Question: I am a bit confused on what I have done..
As far as I know, java and especially the DataOutputStream writes values in Big endian.
I am writing a little signal generator and have to store the files in little endian. No problem so far, just swap the bytes.
'writeShort()' also says "writing high byte first".
So for example decimal '2' would be stored normally as:
'''
00 02 (big endian)
02 00 (little endian) is what I need.
'''
So I swap the bytes:
'''
public static short swap (short value)
{
int b1 = value & 0xff;
int b2 = (value >> 8) & 0xff;
return (short) (b1 << 8 | b2 << 0);
}
'''
and write the short:
'''
dos.writeShort(swap(x[t]));
'''
The hex editor shows me the file in the format it should be: '02 00'
When I now try to open my generated audio file, I can't hear anything. (audacity raw data import and settings like samplerate all correct).
I removed the byte swapping, getting a file with: '00 02' which is big endian.
I opened audacity again and with the same configuration, I heard the tone.
Definetely I configured little endian!
I copied the file to windows (I am working on a mac) and opened the file in Cool Edit 2000, choosing again 16khz, 16 bit unsigned pcm and little endian (16-bit LSB, MSB).
I heard the tone again, choosing big endian nothing.
Where is my failure? Something confuses me as this should not work like I described..
Generating the tone:
'''
// x(t) = A*cos (2*pi * f * t + phi)
//
if(null != dos)
{
double sampPeriod = 1.0/16000;
short x[] = new short[16000]; // 16k samples for 1 second
for(int t=0; t < x.length; t++)
{
double time = t * sampPeriod;
x[t] = (short) (amplitude * Math.sin(2.0*Math.PI*frequenz*time+phase));
}
for(int t=0; t < x.length; t++)
{
try {
dos.writeShort(x[t]);
} catch (IOException e) {
e.printStackTrace();
}
}
}
'''
Edited 2:16pm 02/04/13:
I was reading around assuming something in my understanding is the failure and I found the following picture on wikipedia:

See answer of the problem in the next post.
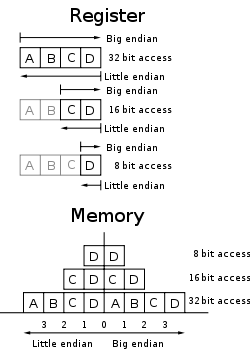
Answer: Ok guys and everyone who is interested by following this question:
The failure has nothing to do with little or big endian.
Everything I understood from LE and BE was correct. (But not the assume at the end about read access, that tricked my mind as I was searching for explanation..)
The failure was about the of the signal.
In case the amplitude was too low - the volume itself (which generates through amplitude) was too low. So nothing could be heard. Interpreting the written big endian file as little endian made every short-sample in the file a larger one (coming back to zch's comment: 00 02 is 512 when interpreted as little endian).
This generated a higher sampling value at that time and caused me to hear a thing.
By setting generally a higher amplitude byte-swapping correctly to little endian I could again hear a thing. So the main failure was nothing about endianess.
zch's comment made me brood over again and again, resulting in a little c++ code on windows reading the values and seeing that native LE interpretation is the same as zch said. That lead me to the amplitude point and now I have found the problem. Hope no one else does this stupid failure or will find this post and know in the future :-)